Question:
So I have the above flot stacked bar using flot. Right now I also have a hover effect where when over any bar within that the main bar, it shows the number for that part. What I want to show is the percentage for part that they are over in reference to the current bar instead of the number however I don't see anywhere how I can get to total of the bar (ie, looking for the number that is around 4200 based on this bar).
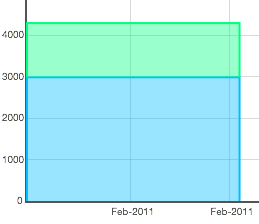
Answer: In order to get the total you will need to look at the data and find the elements in the series that correspond to the clicked item, then sum their values.
'''
<div id="placeholder" style="width:600px;height:300px;"></div>
<div id="clickdata" ></div>
<script id="source">
$(function () {
var d1 = [];
for (var i = 0; i <= 10; i += 1)
d1.push([i, parseInt(Math.random() * 30)]);
var d2 = [];
for (var i = 0; i <= 10; i += 1)
d2.push([i, parseInt(Math.random() * 30)]);
var d3 = [];
for (var i = 0; i <= 10; i += 1)
d3.push([i, parseInt(Math.random() * 30)]);
var stack = 0, bars = true, lines = false, steps = false;
function plotWithOptions() {
return $.plot($("#placeholder"), [ d1, d2, d3 ], {
grid: { clickable: true },
series: {
stack: stack,
lines: { show: lines, fill: true, steps: steps },
bars: { show: bars, barWidth: 0.6, hoverable: true, clickable: true }
}
});
}
var plot = plotWithOptions();
function getTotalForIndex(index) {
var total = parseFloat(d1[index][1]) + parseFloat(d2[index][1]) + parseFloat(d3[index][1]);
return total;
}
$("#placeholder").bind("plotclick", function (event, pos, item) {
if (item) {
$("#clickdata").text("You clicked point " + item.dataIndex + " in " + item.series.label + ". which has total value "+ getTotalForIndex(item.dataIndex));
plot.highlight(item.series, item.datapoint);
}
});
});
</script>
'''